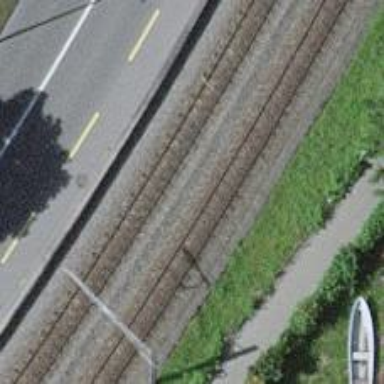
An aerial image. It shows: Narrow-gauge railway with single track. The railway is electrified with contact line.